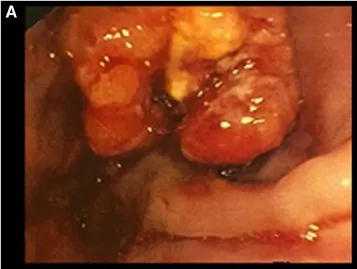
Endoscopic findings:. June 2019.
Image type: endoscopy (gi_endoscopy)